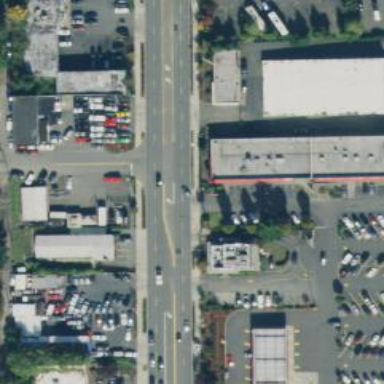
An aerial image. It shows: Secondary road with asphalt surface and separate sidewalk.